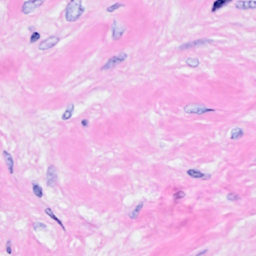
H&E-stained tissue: Breast